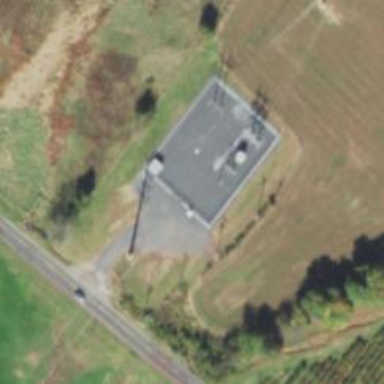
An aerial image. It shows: Power substation.